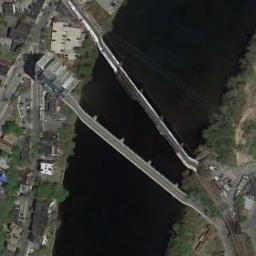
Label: bridge